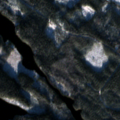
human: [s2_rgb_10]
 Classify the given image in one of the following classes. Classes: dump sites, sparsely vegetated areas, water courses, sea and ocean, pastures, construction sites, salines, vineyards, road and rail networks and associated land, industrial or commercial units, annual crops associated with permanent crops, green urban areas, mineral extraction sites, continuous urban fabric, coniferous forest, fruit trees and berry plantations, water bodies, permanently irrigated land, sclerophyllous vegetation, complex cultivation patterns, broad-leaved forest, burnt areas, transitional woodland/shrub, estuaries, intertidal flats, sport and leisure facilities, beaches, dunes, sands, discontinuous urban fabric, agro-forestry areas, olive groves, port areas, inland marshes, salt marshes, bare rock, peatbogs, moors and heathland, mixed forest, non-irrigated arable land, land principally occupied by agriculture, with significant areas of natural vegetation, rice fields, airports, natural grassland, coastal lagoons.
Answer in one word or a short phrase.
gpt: coniferous forest, mixed forest, water bodies